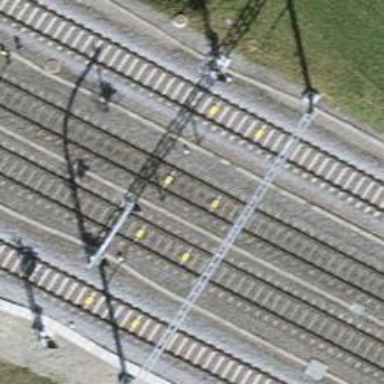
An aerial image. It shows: Railway signal.